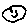
Label: smiley face